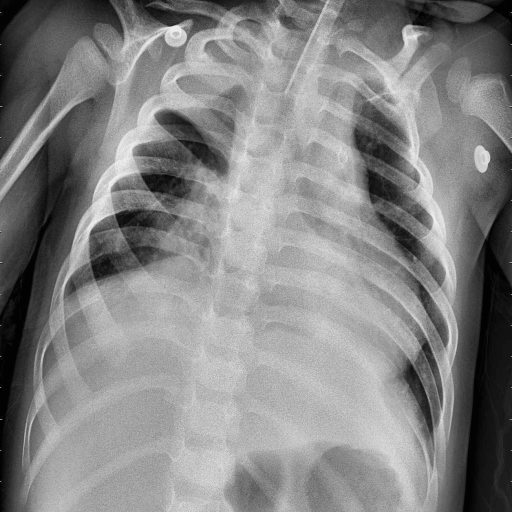
Finding: PNEUMONIA